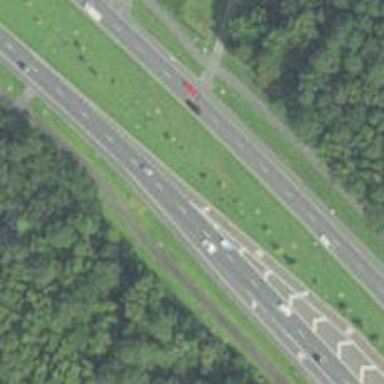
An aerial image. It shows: Primary link highway.